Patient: sex M, age 61
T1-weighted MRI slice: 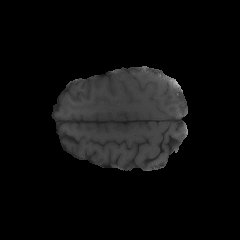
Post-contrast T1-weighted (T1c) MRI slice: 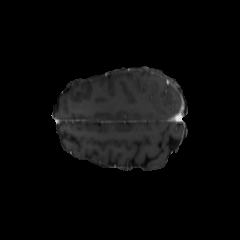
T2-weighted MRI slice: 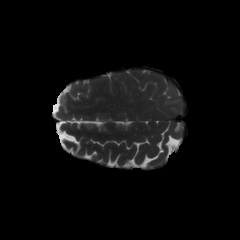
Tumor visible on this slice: no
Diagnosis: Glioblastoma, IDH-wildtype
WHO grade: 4